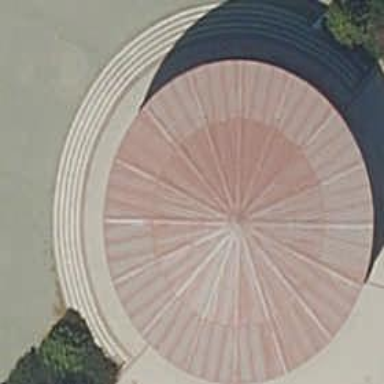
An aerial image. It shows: Bandstand in leisure area.